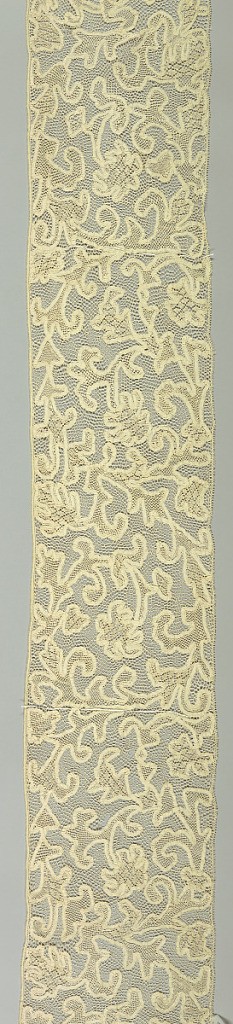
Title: Band
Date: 17th century
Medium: linen Technique: (a/d) lace of early premade bobbin tape with needlework fillings; two pieces have bobbin ground and two have needle gound
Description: Two pieces of lace in which tape (bobbin-made) has been arranged to form a scrolling stem with leaves in flowers; in A/ the fillings are needlepoint, the ground bobbin-made; in B/ the fillings and réseau are needlepoint. | Lace: pre-made tape | This tape lace is in four pieces: a and b have a needle-made background c and d have a bobbin-made background | All four pieces the same pattern as in 1939-64-13 which has a background of needle-made bars.